Interaction volume radius: 5 \u00c5
Interaction volume height: 30 \u00c5
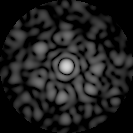
Disorder parameter: 0.8073